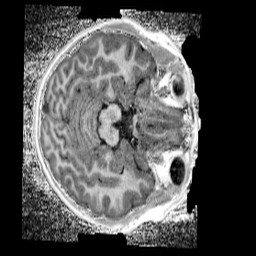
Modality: UNIT1_denoised
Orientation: axial
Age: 10
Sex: female
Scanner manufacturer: siemens
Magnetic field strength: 3 T
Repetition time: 4 s
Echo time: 0.00299 s